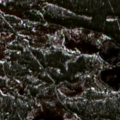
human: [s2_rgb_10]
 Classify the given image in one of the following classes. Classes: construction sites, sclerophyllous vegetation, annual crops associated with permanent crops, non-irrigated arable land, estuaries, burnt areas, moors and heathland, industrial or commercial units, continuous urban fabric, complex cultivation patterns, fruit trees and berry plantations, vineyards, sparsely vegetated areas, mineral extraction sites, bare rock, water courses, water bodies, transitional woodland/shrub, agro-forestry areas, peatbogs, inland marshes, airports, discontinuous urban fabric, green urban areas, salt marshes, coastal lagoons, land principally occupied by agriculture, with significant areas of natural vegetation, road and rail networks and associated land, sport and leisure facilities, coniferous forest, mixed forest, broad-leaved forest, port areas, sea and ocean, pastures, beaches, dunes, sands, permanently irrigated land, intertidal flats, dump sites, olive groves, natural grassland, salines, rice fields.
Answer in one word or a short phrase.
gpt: coniferous forest, mixed forest, transitional woodland/shrub, peatbogs